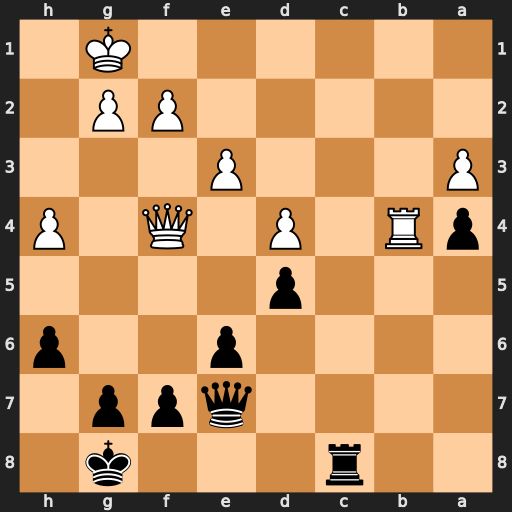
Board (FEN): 2r3k1/4qpp1/4p2p/3p4/pR1P1Q1P/P3P3/5PP1/6K1
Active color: b
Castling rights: -
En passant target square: -
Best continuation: Qxb4 axb4 a3